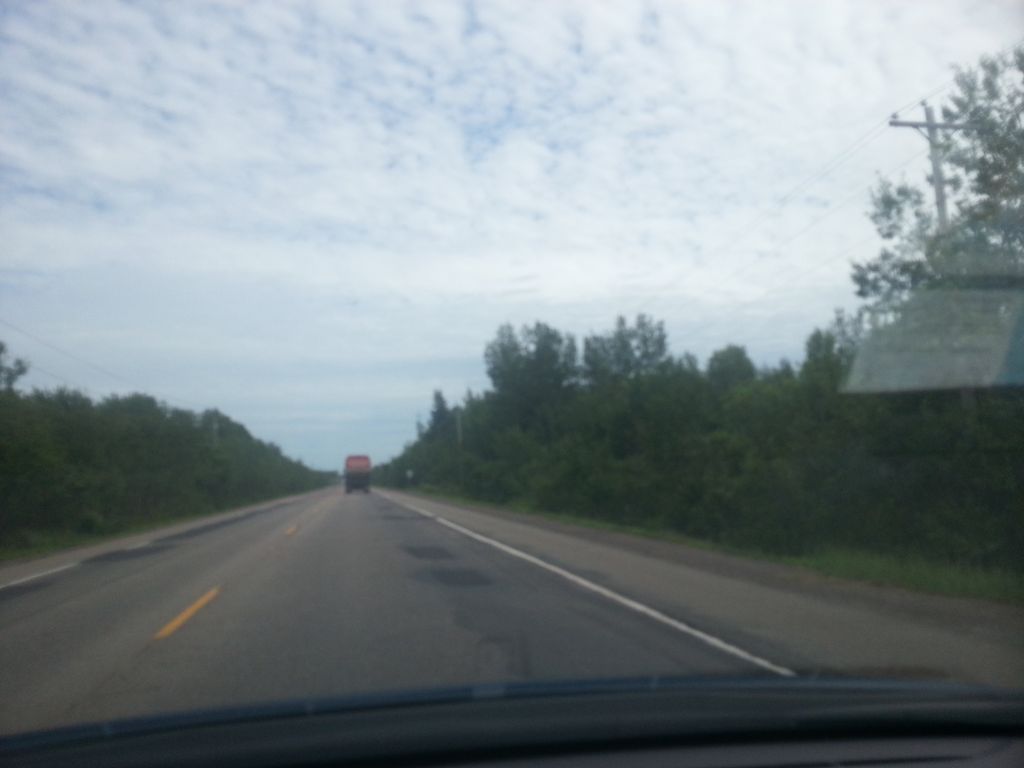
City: charlottetown